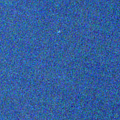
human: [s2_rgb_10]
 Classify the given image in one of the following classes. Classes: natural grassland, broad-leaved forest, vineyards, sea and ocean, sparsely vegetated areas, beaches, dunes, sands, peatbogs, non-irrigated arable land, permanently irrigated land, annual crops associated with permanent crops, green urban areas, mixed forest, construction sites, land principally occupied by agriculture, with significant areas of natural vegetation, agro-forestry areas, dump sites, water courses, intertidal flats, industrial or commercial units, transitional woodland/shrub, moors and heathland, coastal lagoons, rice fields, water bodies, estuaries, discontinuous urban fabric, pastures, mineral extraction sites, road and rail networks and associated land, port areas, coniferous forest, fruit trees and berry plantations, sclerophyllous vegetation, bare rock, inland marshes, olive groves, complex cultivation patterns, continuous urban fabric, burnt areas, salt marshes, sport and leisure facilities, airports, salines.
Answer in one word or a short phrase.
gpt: water bodies